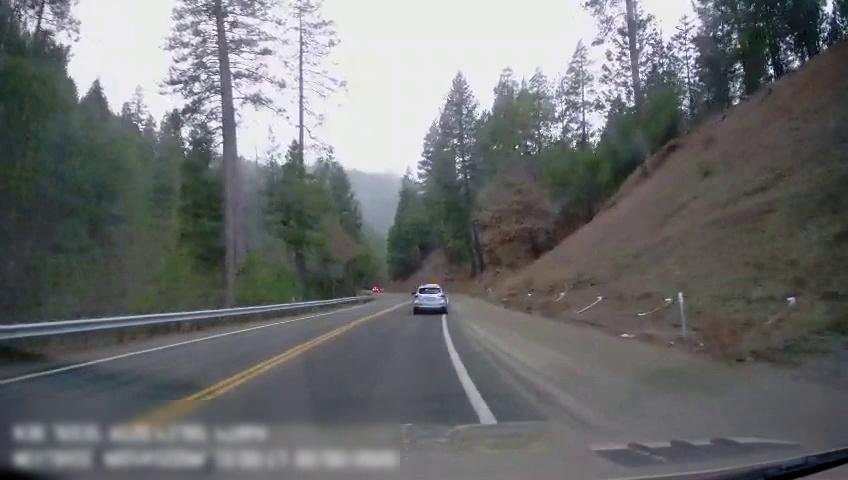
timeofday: Day
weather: Cloudy
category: Drivable Space
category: Vehicles | SUV
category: Vehicles | SUV
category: Lanes | Alternate Lane
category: Lanes | Current Lane
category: Lanes | Opposite Lane
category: Lanes | Opposite Lane